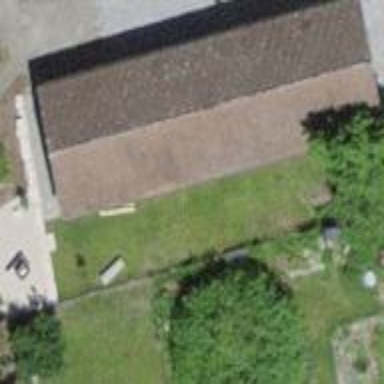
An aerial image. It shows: Shed building.